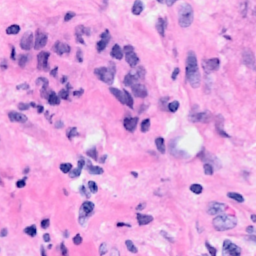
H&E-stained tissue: Breast